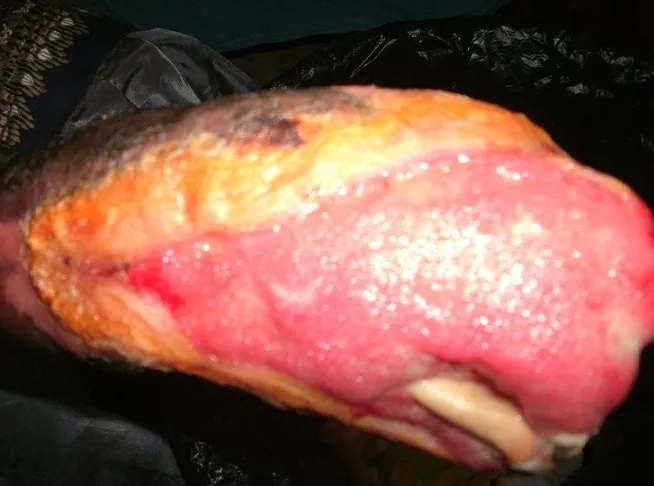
The right hand of the patient at presentation. The fourth proximal phalangeal bone was exposed, and there was auto-amputation of the distal and middle phalanges of all the fingers.
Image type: pathology (h&e)